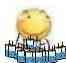
Label: emoji